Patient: sex M, age 47
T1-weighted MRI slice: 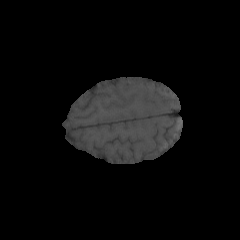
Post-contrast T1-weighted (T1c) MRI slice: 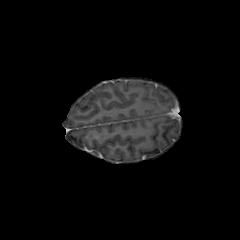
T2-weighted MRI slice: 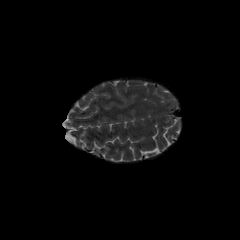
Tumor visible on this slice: no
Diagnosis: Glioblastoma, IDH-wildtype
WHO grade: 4